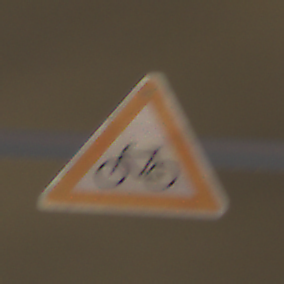
Verkehrszeichen: RadverkehrRechts
Umgebung: Outdoor, Urban
Tageszeit: Night
Wetter: Overcast
Licht: Artificial
Jahreszeit: NotSpecified
Kontrast: MediumContrast